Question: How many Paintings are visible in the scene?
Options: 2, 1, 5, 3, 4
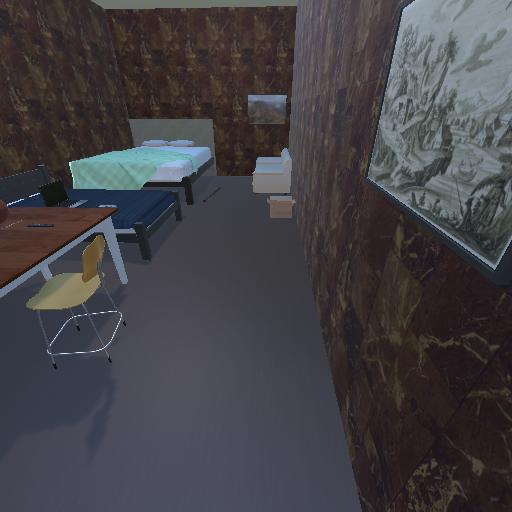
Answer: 2